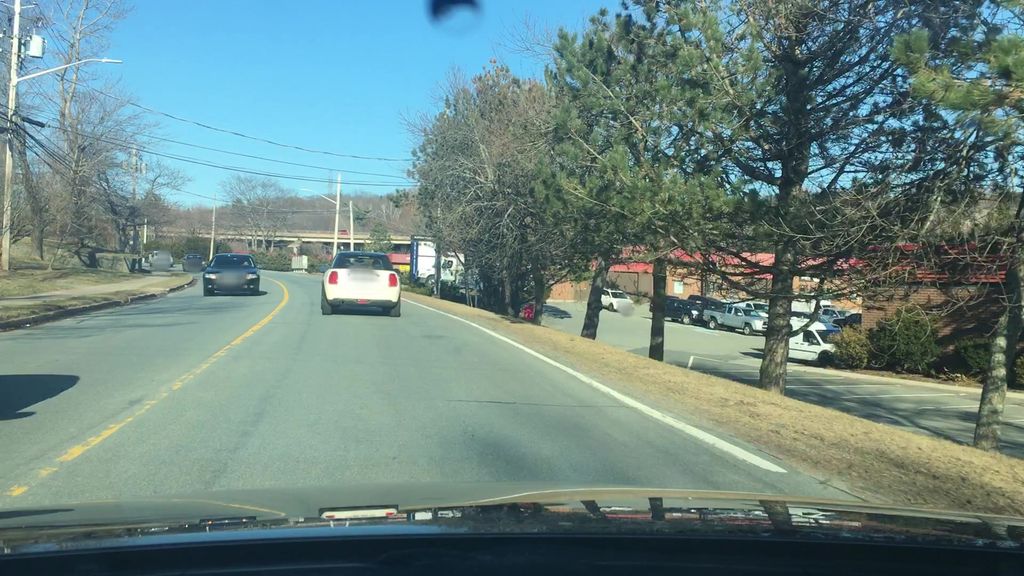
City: halifax